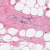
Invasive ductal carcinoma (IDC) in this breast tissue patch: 0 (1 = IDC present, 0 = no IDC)